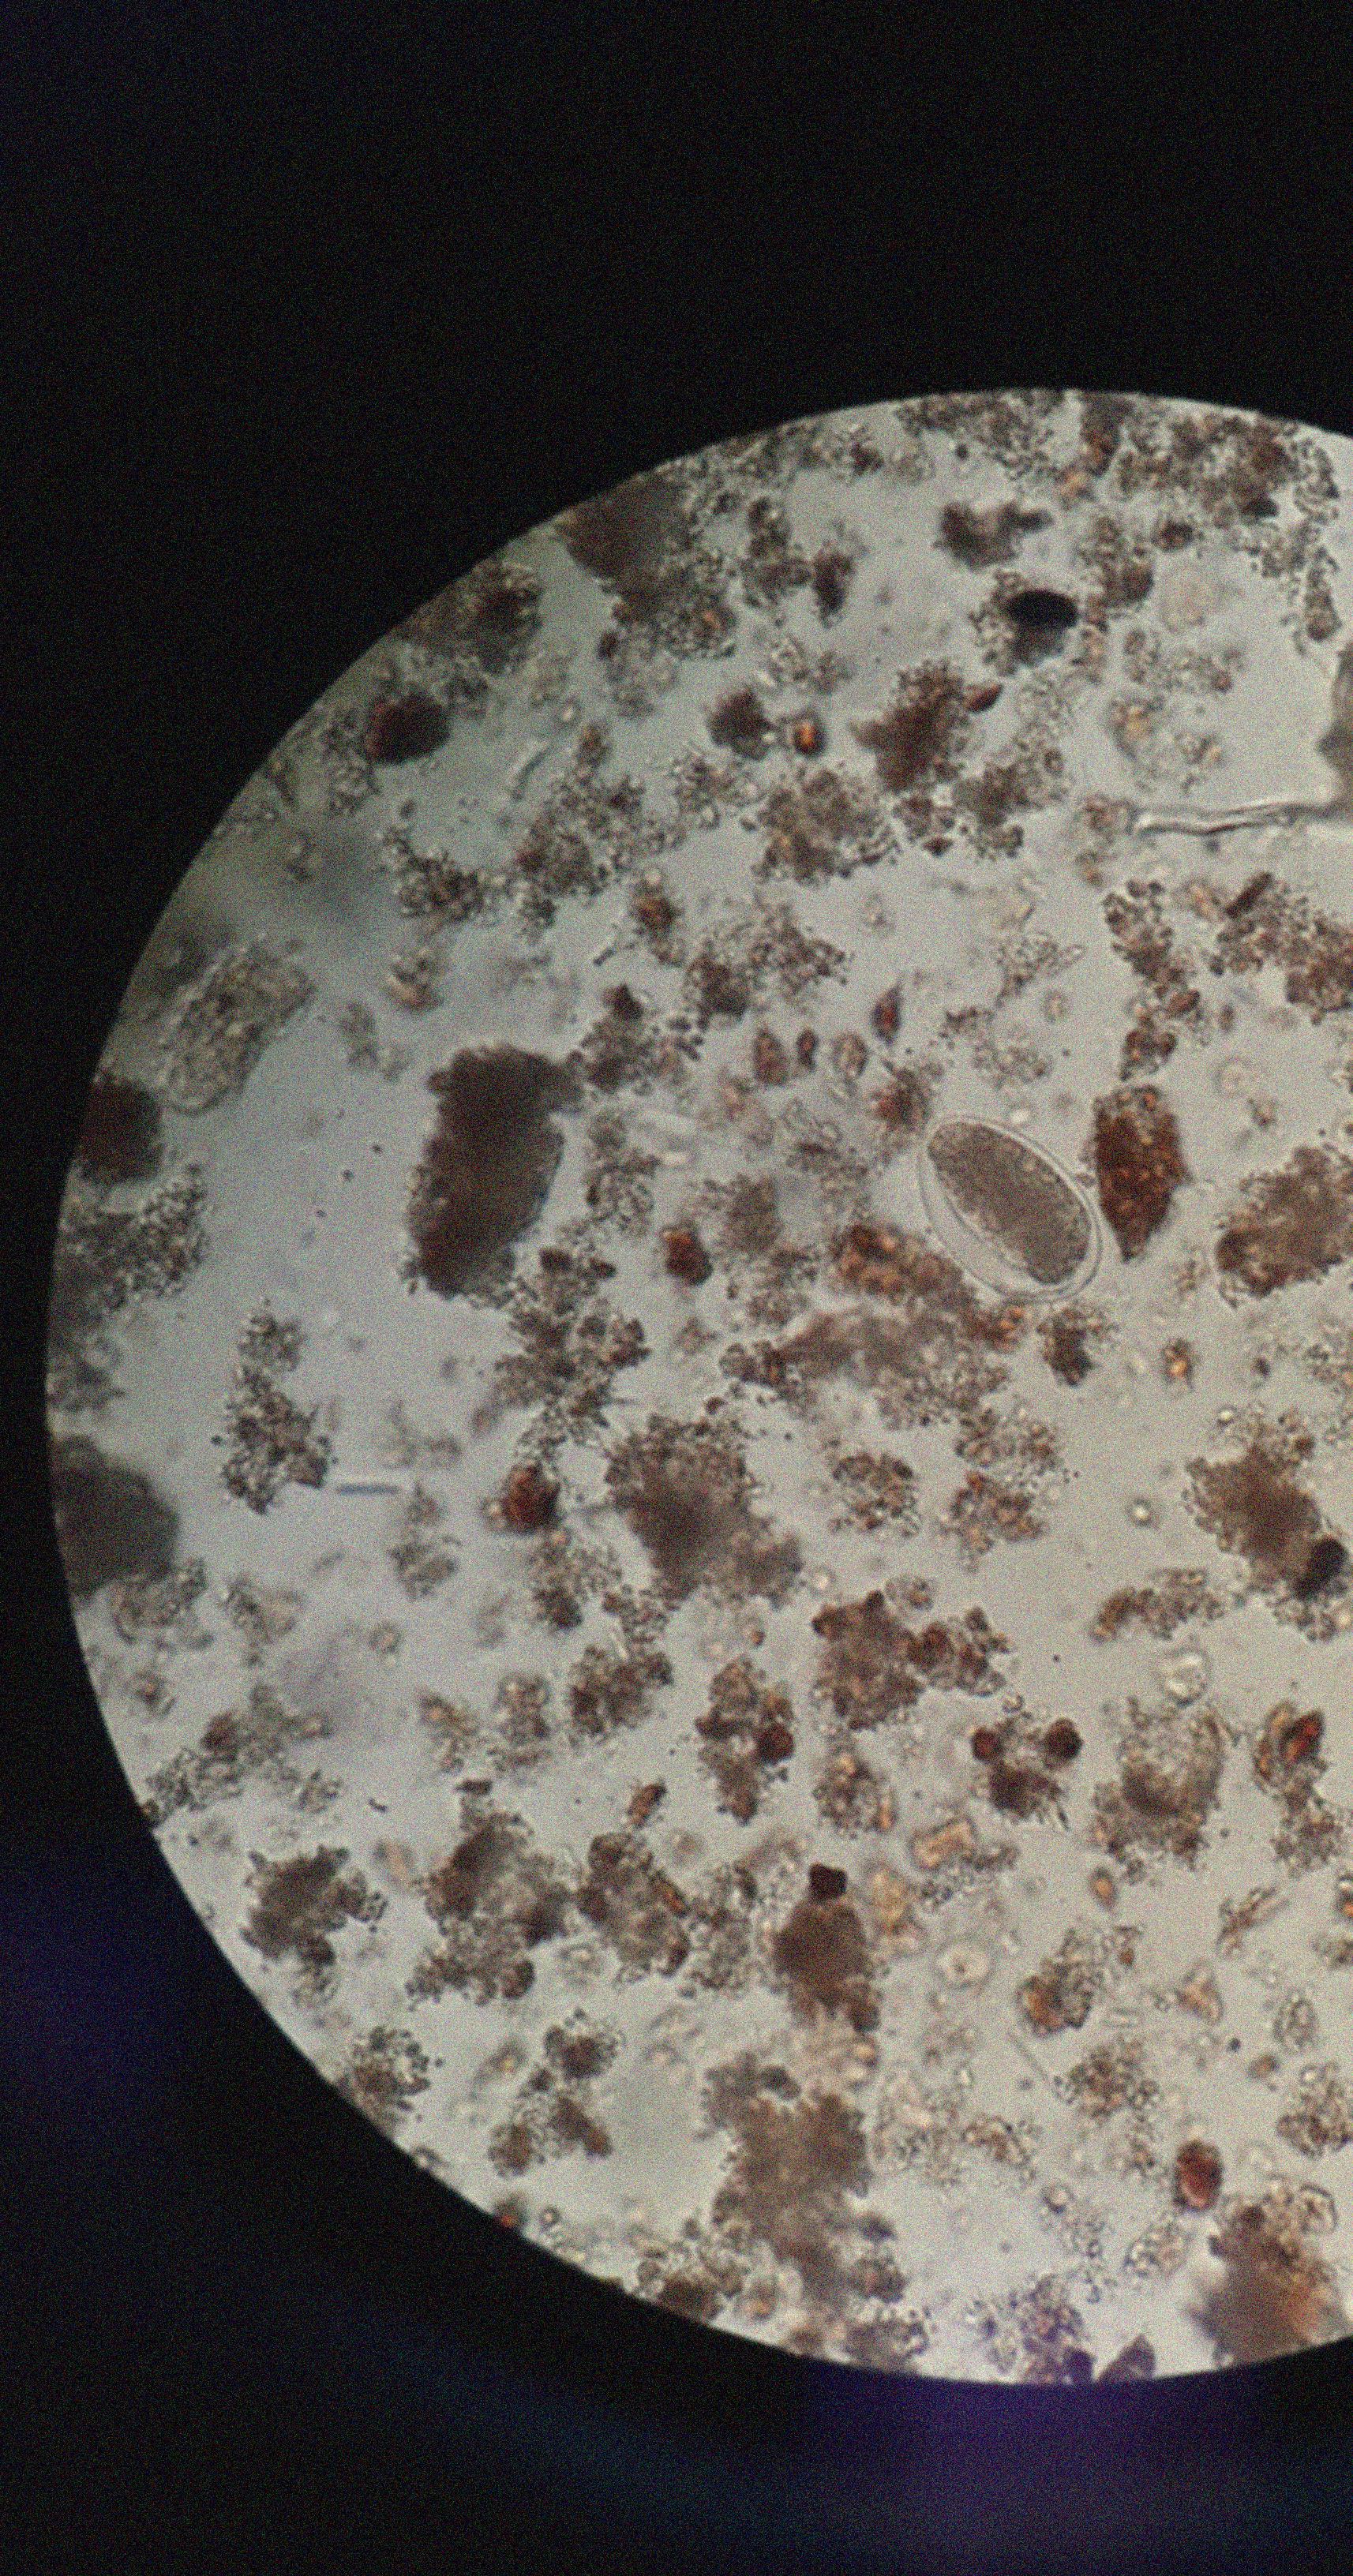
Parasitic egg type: Hookworm egg